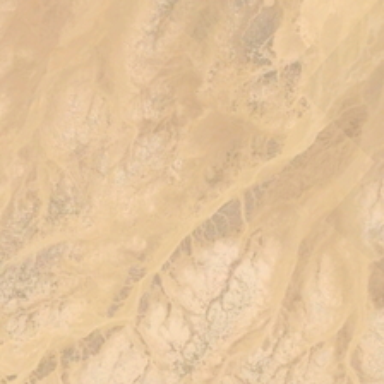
Many yellow sands form a piece of desert .